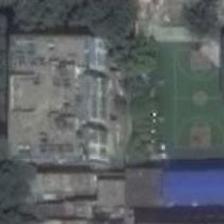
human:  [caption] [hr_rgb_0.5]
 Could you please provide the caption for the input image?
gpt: a basketball field is semi-surrounded by some green trees and many buildings .

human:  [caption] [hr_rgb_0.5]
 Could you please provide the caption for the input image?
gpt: a basketball field is surrounded by several buildings and some green plants .

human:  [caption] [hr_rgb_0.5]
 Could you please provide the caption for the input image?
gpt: several buildings and green trees are around a basketball field .

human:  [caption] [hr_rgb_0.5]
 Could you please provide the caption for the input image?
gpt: the trees make a pleasant shade on the street near this baksetball court .

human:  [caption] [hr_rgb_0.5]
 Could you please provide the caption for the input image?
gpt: a basketball field is surrounded by several buildings and some green plants .